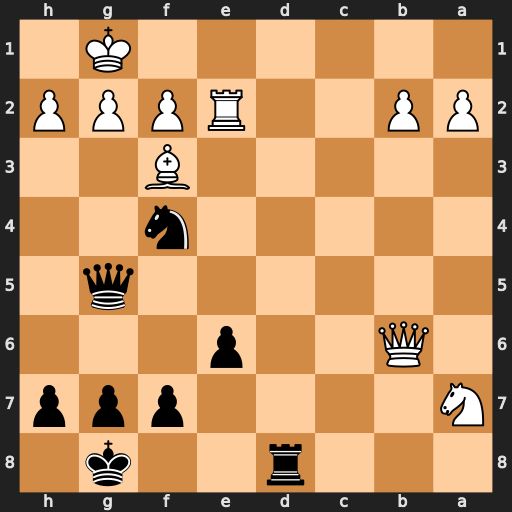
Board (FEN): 3r2k1/N4ppp/1Q2p3/6q1/5n2/5B2/PP2RPPP/6K1
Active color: b
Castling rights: -
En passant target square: -
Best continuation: Rd1+ Re1 Rxe1#